Question: I have a question about plotting points and lines in the same plot using 'ggplot2'. The codes for generating mock data are provided below:
'''
library(ggplot2)
set.seed(111)
x = seq(1,10,length=10)
y1 = rnorm(10, 0, 0.1)
y2 = rnorm(10, 5, 0.1)
y3 = rnorm(10, 10, 0.3)
y4 = rnorm(10, 20, 0.4)
label = c(rep("Cat",10), rep("Dog", 10), rep("Owl", 10), rep("Eagle", 10))
dat1 = data.frame(cbind(x, y=y1))
dat2 = data.frame(cbind(x, y=y2))
dat3 = data.frame(cbind(x, y=y3))
dat4 = data.frame(cbind(x, y=y4))
dat = data.frame(rbind(dat1, dat2, dat3, dat4))
dat = cbind(dat, label)
dat
'''
I use the following codes to generate the plot:
'''
ggplot(dat, aes(x=x, y=y, colour=label)) +
geom_line(data=dat[dat$label=="Cat", ], aes(x=x, y=y, linetype=label)) +
geom_line(data=dat[dat$label=="Dog", ], aes(x=x, y=y, linetype=label)) +
geom_point(data=dat[dat$label=="Owl", ], aes(x=x, y=y, colour=label)) +
geom_point(data=dat[dat$label=="Eagle", ], aes(x=x, y=y, colour=label)) +
scale_color_manual("Animal",
values = c("Cat" = "darkgreen",
"Dog" = "blue",
"Owl" = "red",
"Eagle" = "cyan")) +
theme_bw() +
scale_linetype_manual(values=c(1,2)) +
scale_alpha_manual(values=c(0.8, 0.8, 0.2, 0.2)) +
scale_size_manual(values=c(1.8, 1.8, 0.6, 0.6)) +
theme(legend.key=element_blank(),
legend.key.width = unit(3, "line"),
legend.key = element_blank())
'''
The current plot output looks like this:

1. remove the "label" legend and only show the "Animal" legend
2. for "Cat" and "Dog" legend, only show points, not lines; for "Owl" and "Eagle" legend, only show lines, not points
3. the line types in legend should match those in the plot
4. the order of the legend should be the same order as I specify the label: Cat, Dog, Owl and Eagle
5. I hope the lines are ticker (width=2, for example), and the points are more transparent (alpha=0.4, for example)
6. the legend position is inside the plot, not outside I appreciate your help/suggestions. Thank you!
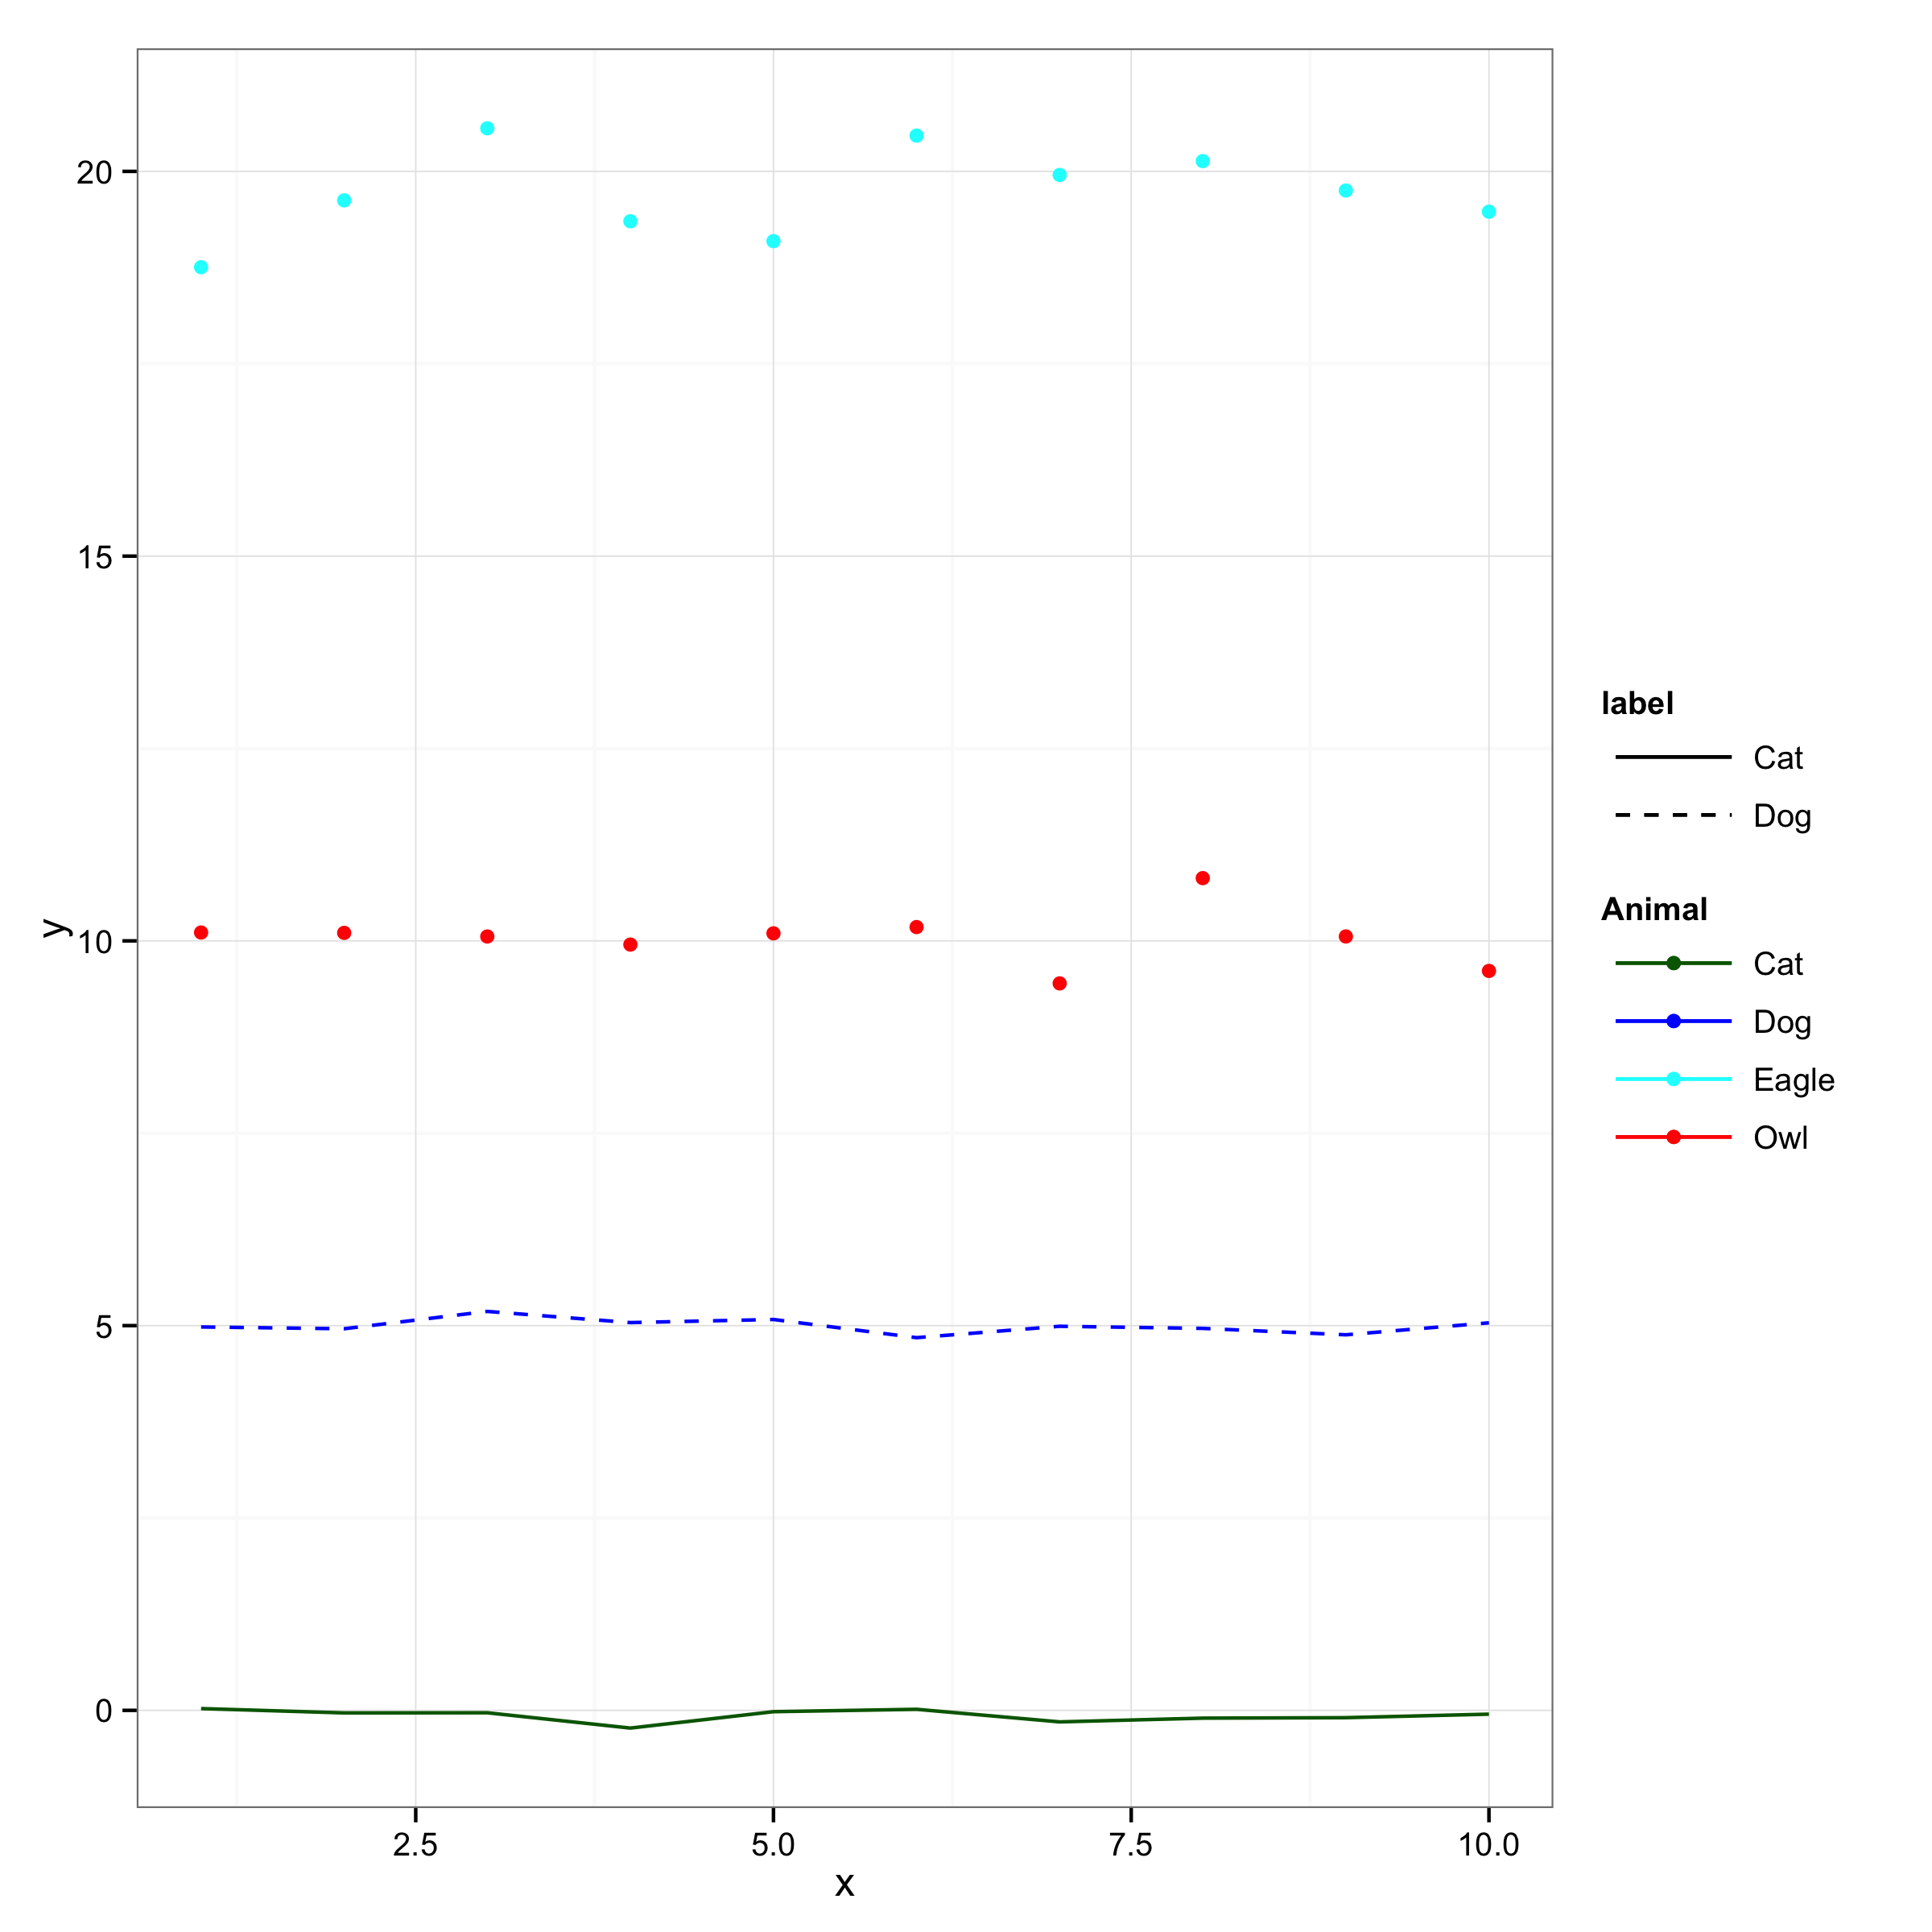
Answer: As you are using different colors and linetypes then easiest way to get legend in order you need is to change order of level in you original data frame using function 'factor()'.
'''
dat$label<-factor(dat$label,levels=c("Cat","Dog","Owl","Eagle"))
'''
For the plot I would use only one call for the 'geom_point()' and 'geom_line()' and set the 'colour=', 'linetype=' and 'shape=' to 'label' inside the 'aes()' of 'ggplot()'. Then using the 'scale_color_manual()' set the colors you need, then with 'scale_linetype_manual()' set linetypes 1 and 2 for the Cat and Dog and 0 (non-visible line) for other two levels. Inside 'scale_shape_manual()' set values to NA for the Cat and Dog. In all manual scales use the same name to get only one legend. Alpha and size is changed inside the 'geom_point()' and 'geom_line()'. Legend position is udjusted with argument 'legend.postion=' of function 'theme()'.
'''
ggplot(dat, aes(x=x, y=y, colour=label,linetype=label,shape=label)) +
geom_point(alpha=0.4)+
geom_line(size=2)+
scale_color_manual("Animal",
values = c("Cat" = "darkgreen",
"Dog" = "blue",
"Owl" = "red",
"Eagle" = "cyan")) +
scale_linetype_manual("Animal",values=c(1,2,0,0)) +
scale_shape_manual("Animal",values=c(NA,NA,16,16))+
theme_bw()+
theme(legend.position=c(0.85,0.80))
'''